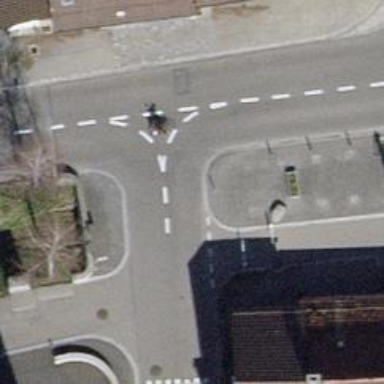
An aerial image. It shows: Cycle barrier.